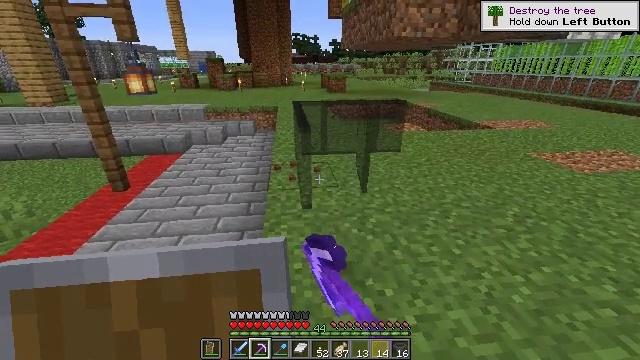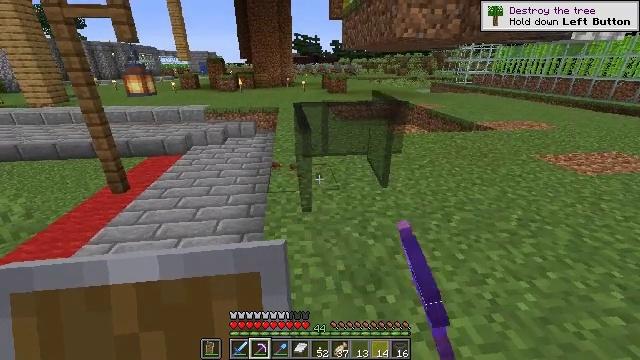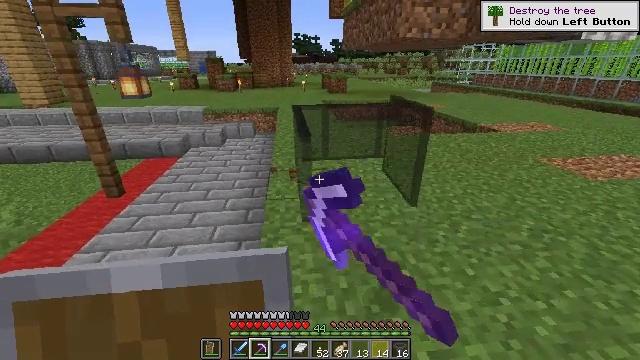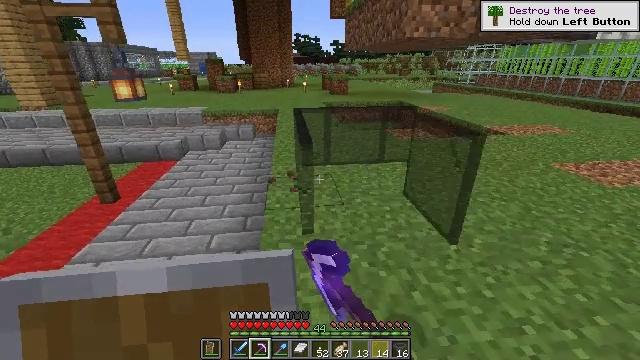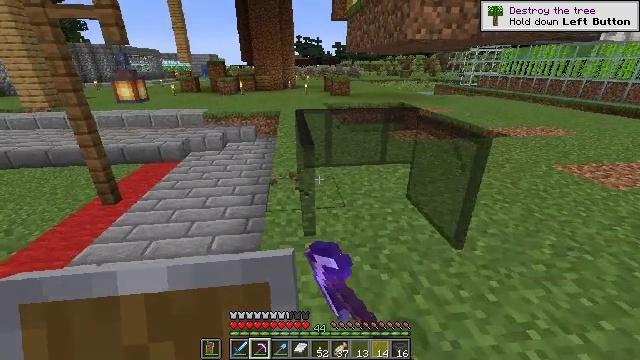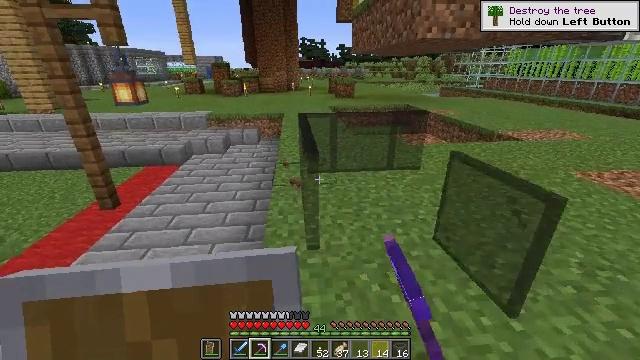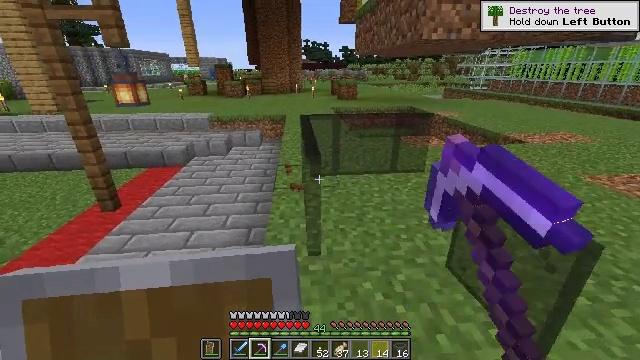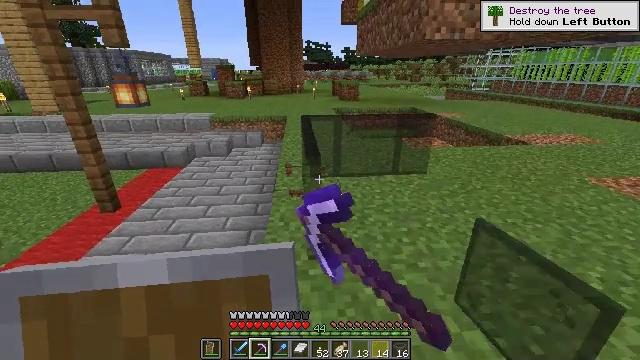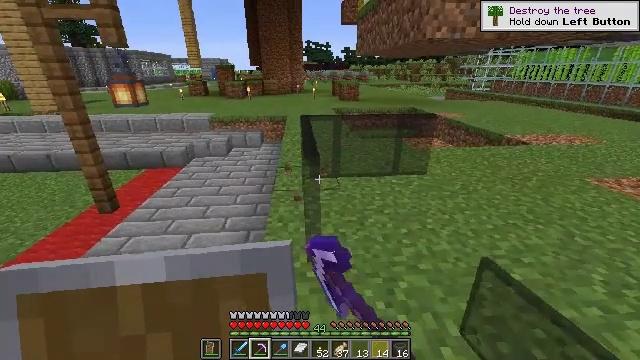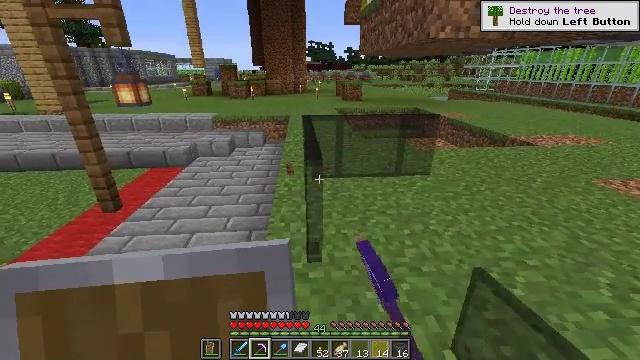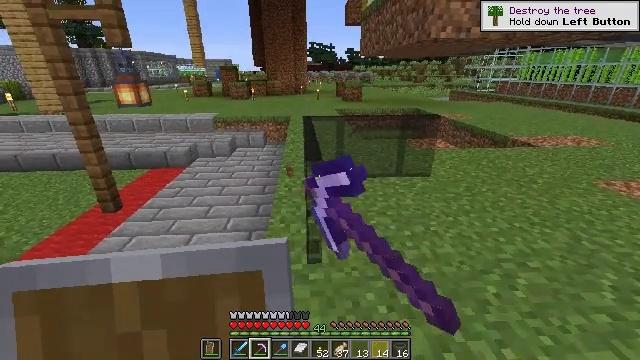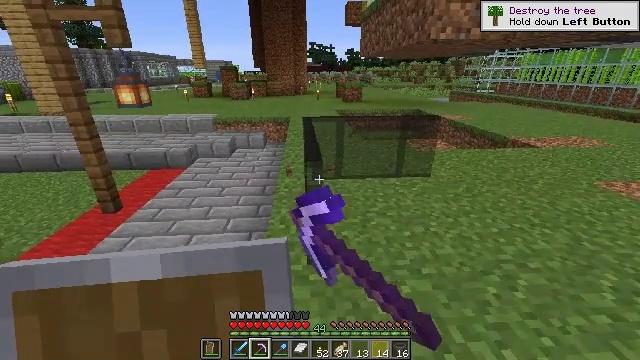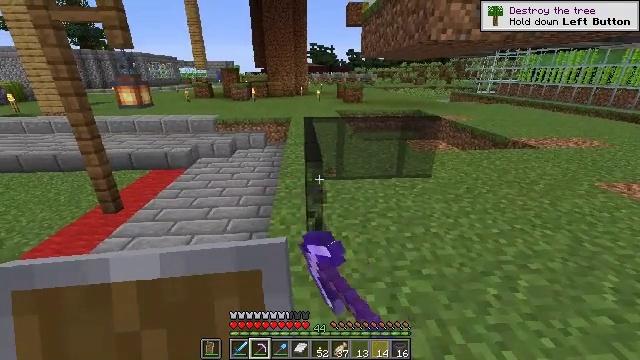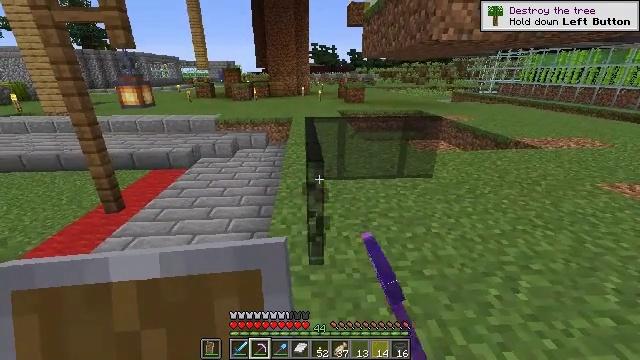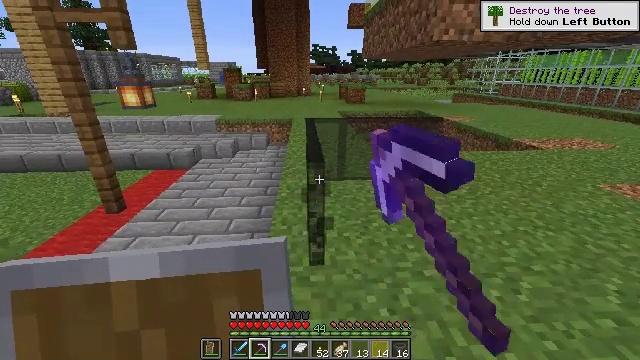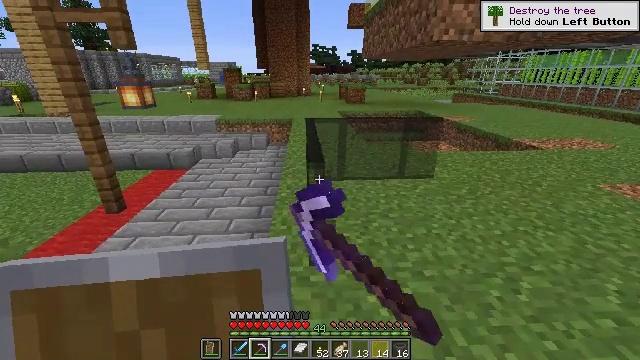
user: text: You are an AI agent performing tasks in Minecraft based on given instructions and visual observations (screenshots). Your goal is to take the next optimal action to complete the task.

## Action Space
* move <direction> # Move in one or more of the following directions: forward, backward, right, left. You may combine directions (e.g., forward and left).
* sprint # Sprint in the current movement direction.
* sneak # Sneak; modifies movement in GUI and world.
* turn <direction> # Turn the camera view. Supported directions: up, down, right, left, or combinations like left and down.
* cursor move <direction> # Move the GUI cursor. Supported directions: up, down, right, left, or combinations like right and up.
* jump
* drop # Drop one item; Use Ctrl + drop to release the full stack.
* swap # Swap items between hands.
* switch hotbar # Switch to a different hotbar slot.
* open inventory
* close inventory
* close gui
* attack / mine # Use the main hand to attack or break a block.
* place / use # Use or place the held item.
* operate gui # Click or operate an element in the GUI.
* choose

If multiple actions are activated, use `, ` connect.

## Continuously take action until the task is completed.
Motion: motion action
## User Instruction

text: Recycle the black stained glass pane.
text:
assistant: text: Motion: move forward, attack / mine
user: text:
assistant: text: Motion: move forward, attack / mine
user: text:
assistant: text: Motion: move forward, attack / mine
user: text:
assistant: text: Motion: move forward, attack / mine
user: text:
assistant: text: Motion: attack / mine
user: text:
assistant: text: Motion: attack / mine
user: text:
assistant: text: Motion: attack / mine
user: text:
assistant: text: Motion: attack / mine
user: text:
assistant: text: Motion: attack / mine
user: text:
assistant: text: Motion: attack / mine
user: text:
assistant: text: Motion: attack / mine
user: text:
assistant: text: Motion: attack / mine
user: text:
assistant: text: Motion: attack / mine
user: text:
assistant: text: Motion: attack / mine
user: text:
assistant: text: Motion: attack / mine
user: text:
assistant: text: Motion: attack / mine
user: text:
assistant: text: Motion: attack / mine
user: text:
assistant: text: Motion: attack / mine
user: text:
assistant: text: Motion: attack / mine
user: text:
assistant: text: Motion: attack / mine
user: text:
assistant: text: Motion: attack / mine
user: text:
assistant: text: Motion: attack / mine
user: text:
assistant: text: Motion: attack / mine
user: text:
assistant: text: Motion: attack / mine
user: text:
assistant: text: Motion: move forward, attack / mine
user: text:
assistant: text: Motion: move forward, attack / mine
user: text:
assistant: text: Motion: move forward, turn left, attack / mine
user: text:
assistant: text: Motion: move forward, attack / mine
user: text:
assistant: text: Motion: move forward, attack / mine
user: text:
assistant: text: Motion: move forward, attack / mine